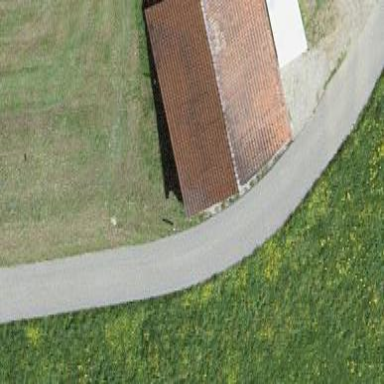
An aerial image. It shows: Rural barn.